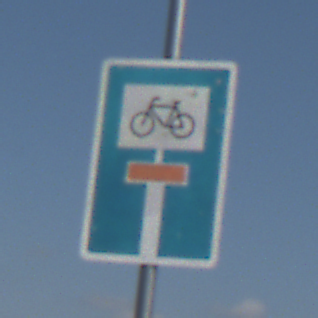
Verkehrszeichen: SackgasseRadverkehrDurchlaessig
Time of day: Midday
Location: Outdoor (Nature)
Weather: Clear
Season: NotSpecified
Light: Natural